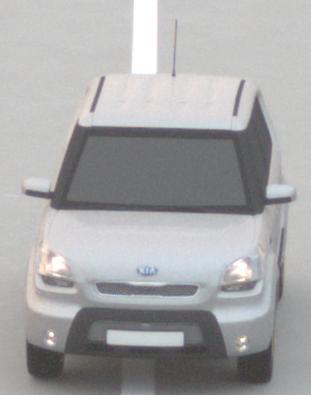
Make: KIA
Model: Soul 1.6
Detailed model: Soul (AM)
Model produced from: 2009/02
Model produced until: 2009/11
Doors: 5
Color: white
Road condition: dry road
Daytime: sunrise or sunset
Contrast: low contrast